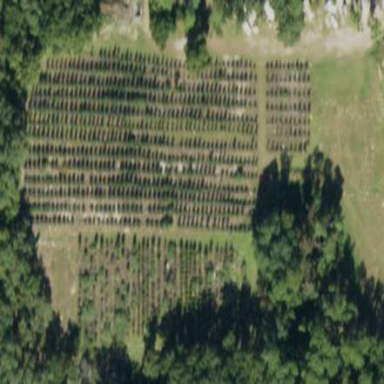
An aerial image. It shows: Plant nursery.